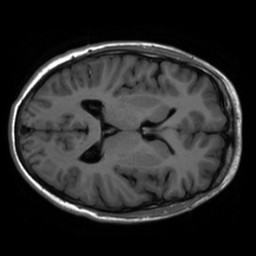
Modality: inplaneT1
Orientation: axial
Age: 18
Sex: male
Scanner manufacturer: ge
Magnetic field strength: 3 T
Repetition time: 2.499 s
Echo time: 0.02513 s